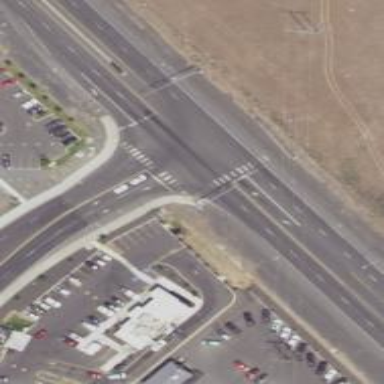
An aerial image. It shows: Marked crossing on footway.